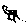
Label: bird